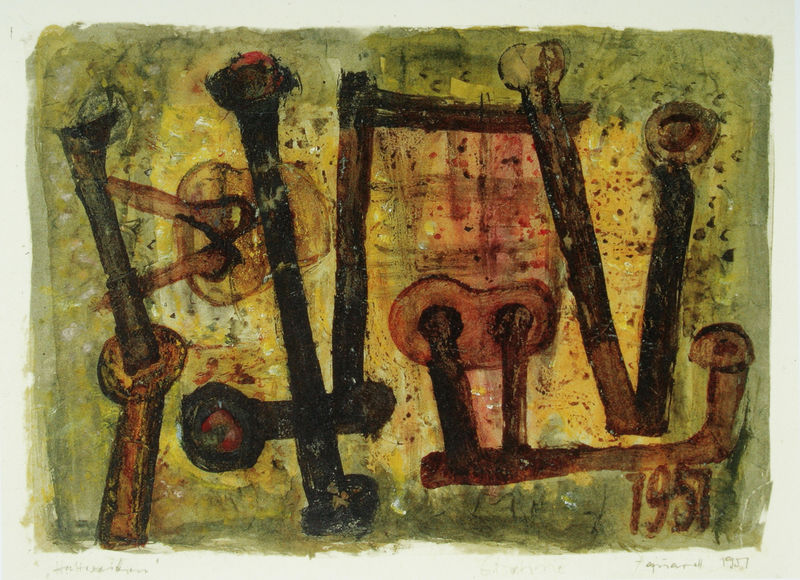
Titel: Haltezeichen
Künstler: Gerhard Hoehme
Standort: Düsseldorf
Institution: Gerhard und Magarete Hoehme-Stiftung
Schlagwörter: weiß, aquarell, gelb, grün, ocker, bewegung, braun, grau, orange, schwarz, zeichen, rot, beige, knoten, bild, signatur, pfähle, gitter, pastos, räder, bewegen, gelenke, datierung, abstrakt, farben, flächen, formen, grafik, graphik, rand, rad, duktus, ziffern, striche, abstraktion, punkte, knochen, eisen, maschine, kreuzung, kreise, zahl, ziffer, nüstern, durchsichtig, struktur, konstruktion, dreck, kolben, ständer, leuchtend, spritzer, kleckse, wachen, klee, lasierend, verbindungen, mechanik, baumeister, informel, farbstift, hebel, wols, bergwerk, ausgefranst, balatt, gelenkköpfe, klexe, nay, pleuelstangen, zeitläufte